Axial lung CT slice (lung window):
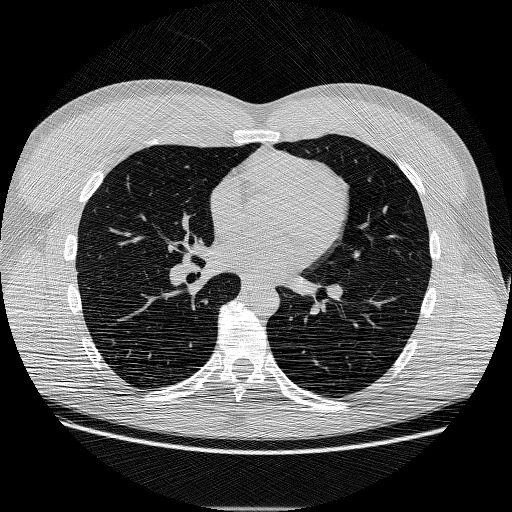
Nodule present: no